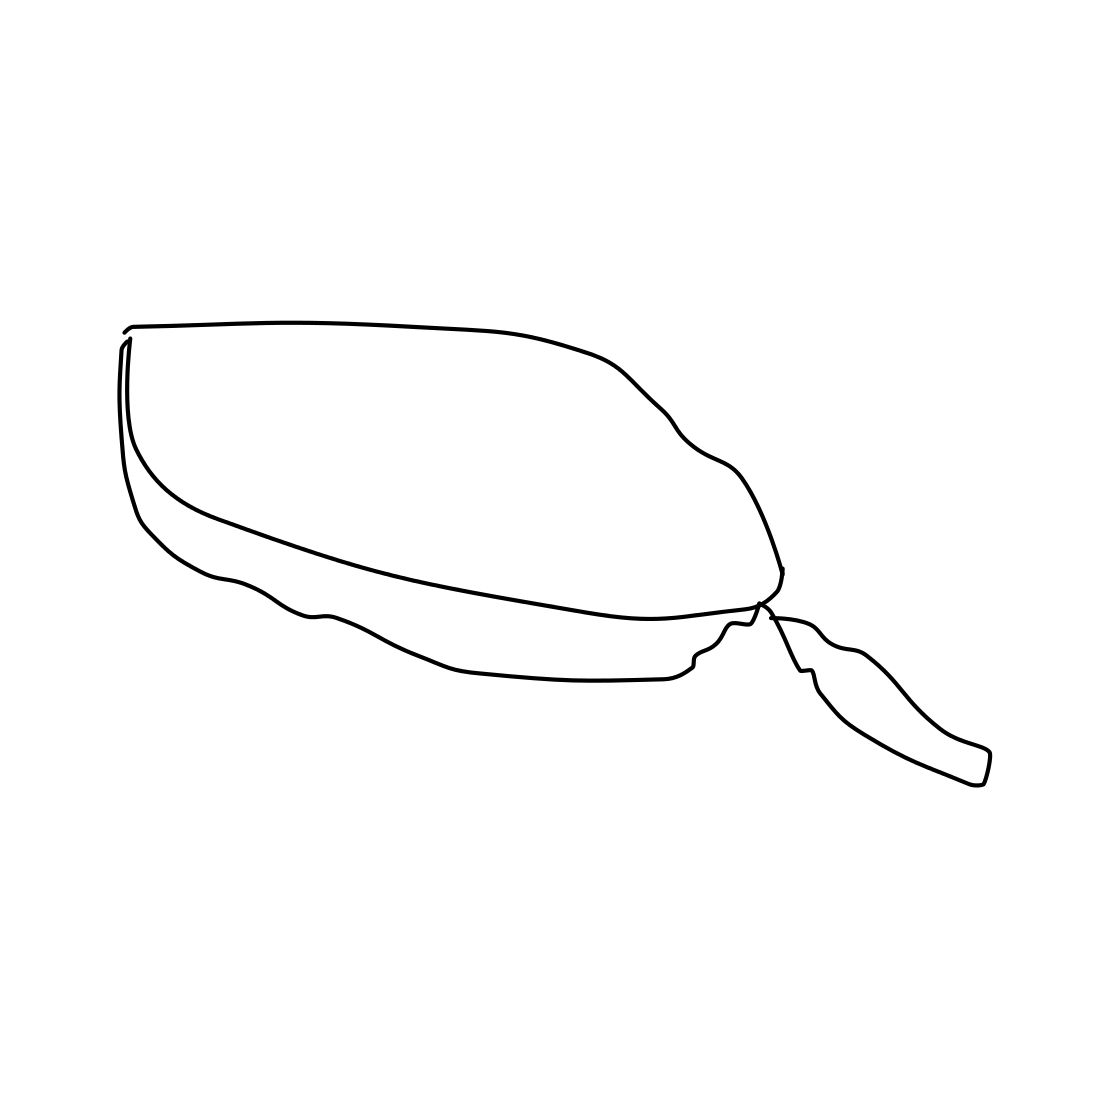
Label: frying-pan